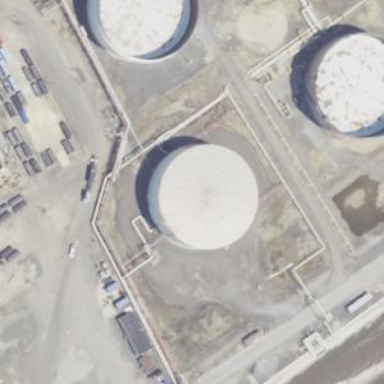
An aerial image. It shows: Storage tank created as man-made structure.